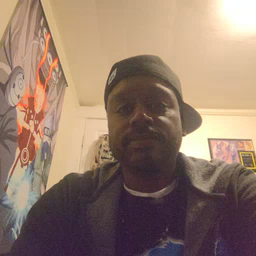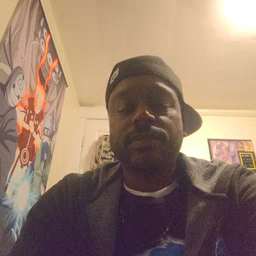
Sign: tomorrow